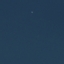
Label: SeaLake